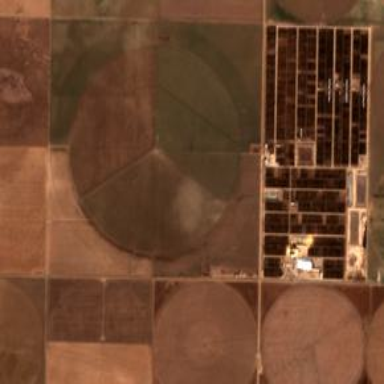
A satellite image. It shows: Farmland with pivot irrigation system.